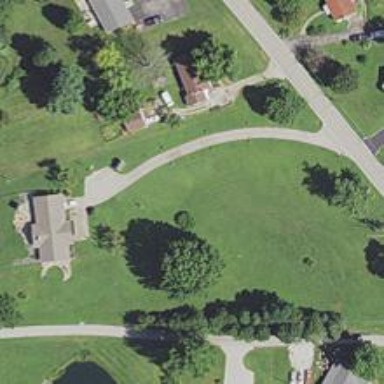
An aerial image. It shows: Driveway leading to service road.